Field crop: maize
Growth stage: 2
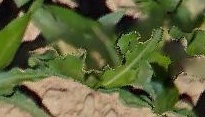
Species: maize